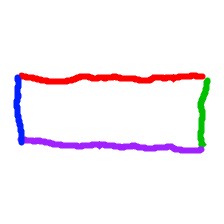
Shape: rectangle